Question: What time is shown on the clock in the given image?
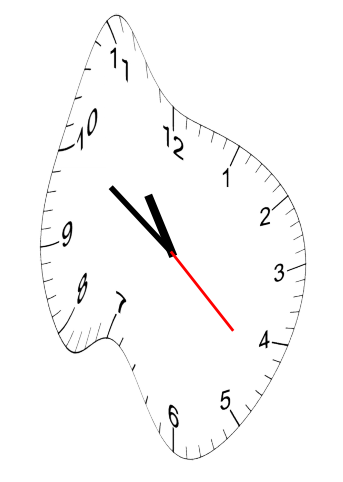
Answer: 10:50:22